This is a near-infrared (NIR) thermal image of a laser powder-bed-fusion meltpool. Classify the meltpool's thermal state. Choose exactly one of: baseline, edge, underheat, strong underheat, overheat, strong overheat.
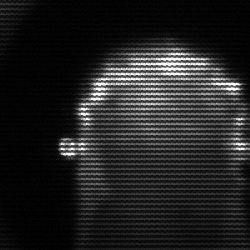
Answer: baseline